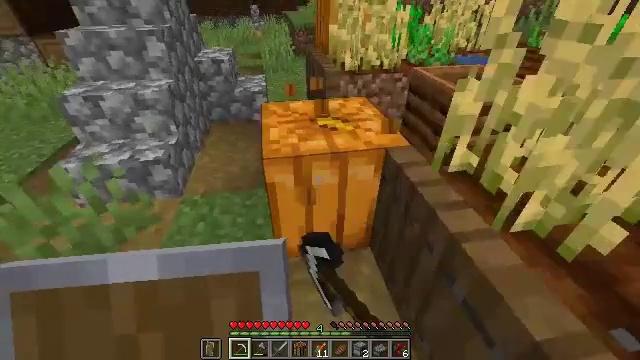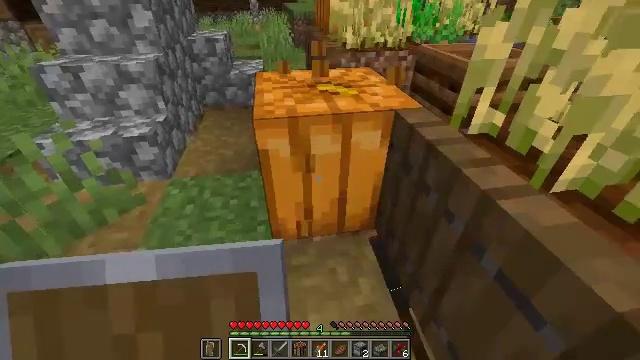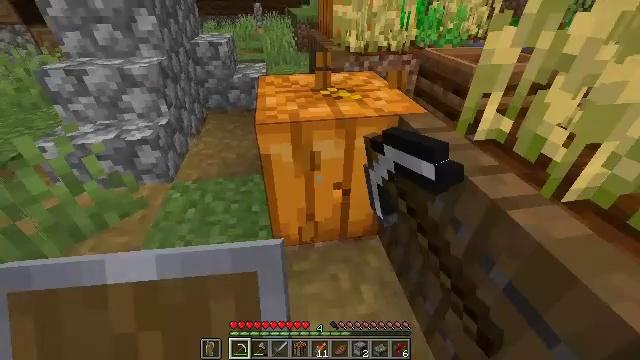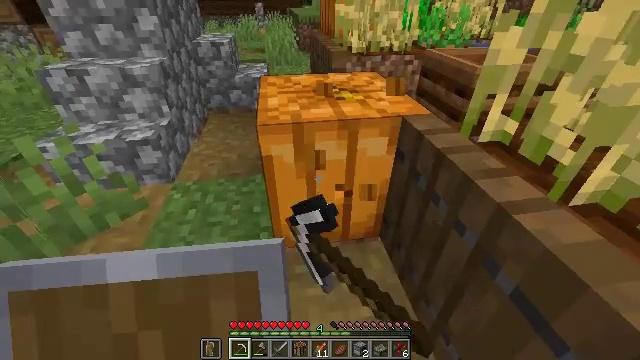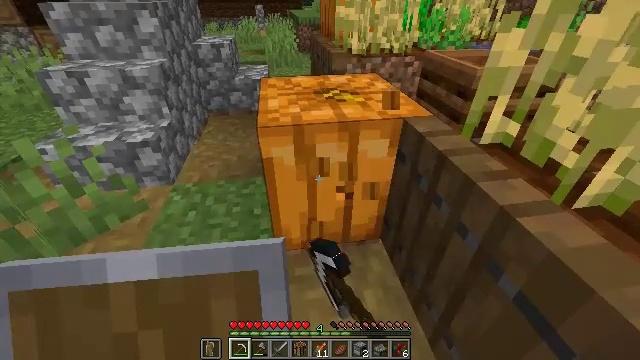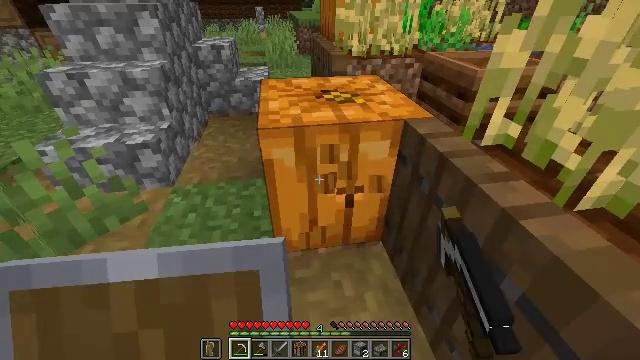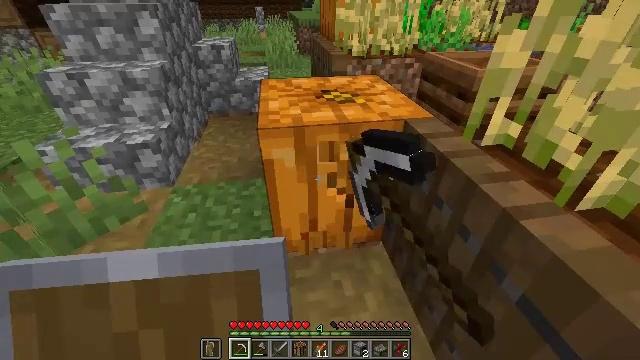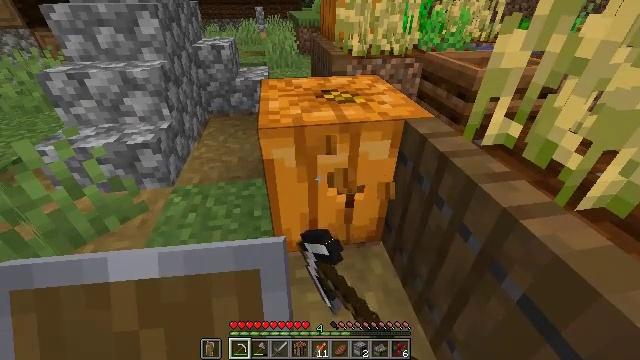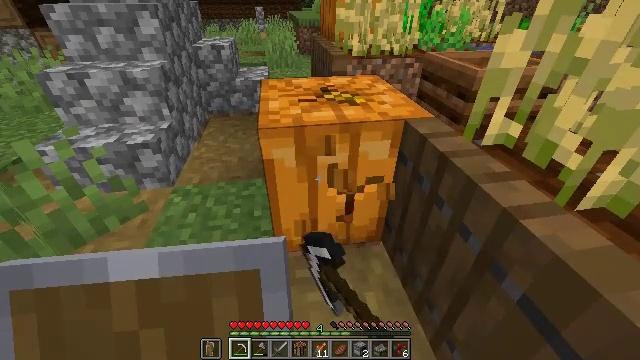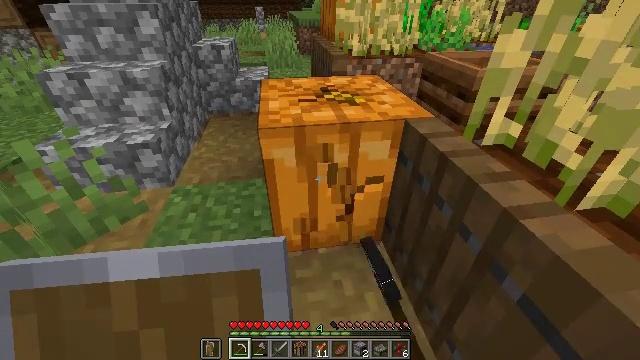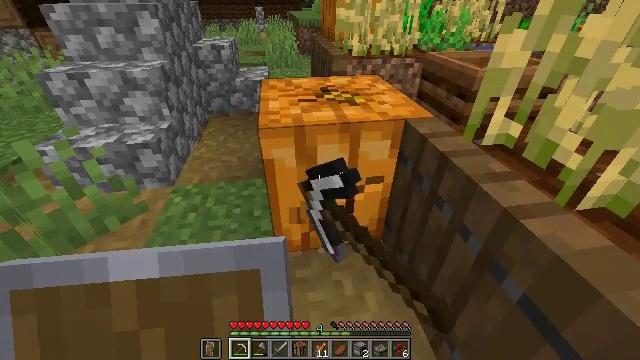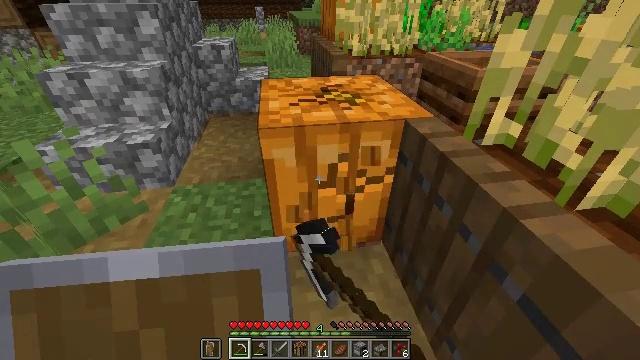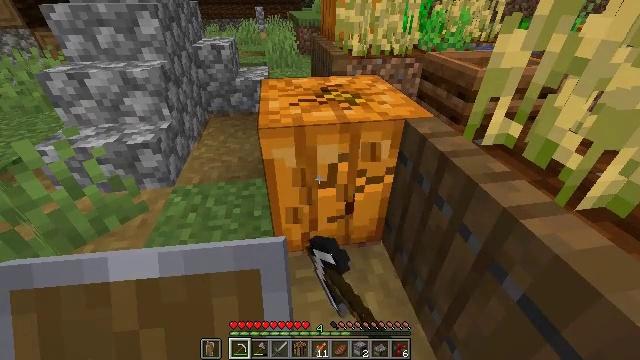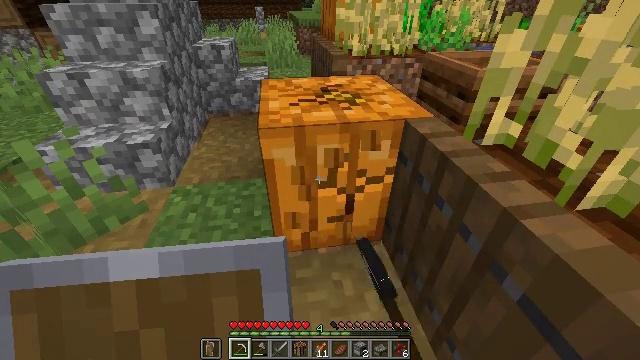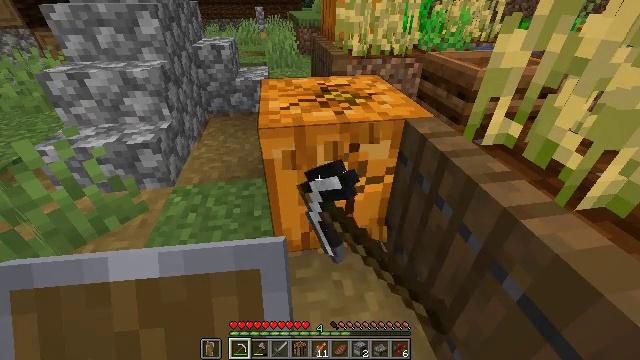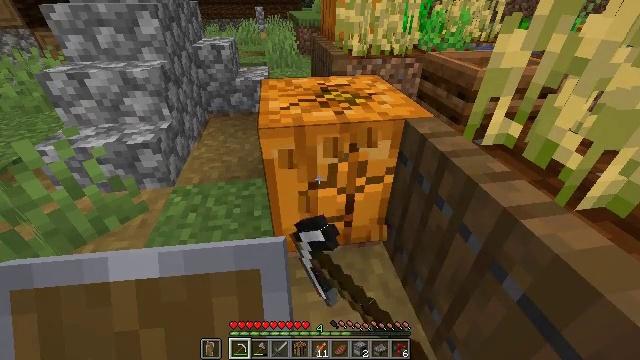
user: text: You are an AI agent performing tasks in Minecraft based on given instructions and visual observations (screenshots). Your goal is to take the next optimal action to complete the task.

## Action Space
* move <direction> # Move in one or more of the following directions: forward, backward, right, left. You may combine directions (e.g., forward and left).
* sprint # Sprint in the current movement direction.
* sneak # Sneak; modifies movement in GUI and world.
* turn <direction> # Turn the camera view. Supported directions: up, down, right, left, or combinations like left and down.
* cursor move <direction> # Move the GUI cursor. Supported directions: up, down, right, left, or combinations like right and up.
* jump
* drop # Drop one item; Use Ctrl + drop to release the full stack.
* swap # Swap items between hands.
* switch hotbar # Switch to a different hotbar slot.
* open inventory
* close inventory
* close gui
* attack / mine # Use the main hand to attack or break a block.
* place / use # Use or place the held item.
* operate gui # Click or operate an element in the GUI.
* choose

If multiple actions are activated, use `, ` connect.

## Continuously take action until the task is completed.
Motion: motion action
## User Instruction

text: Gather a pumpkin block.
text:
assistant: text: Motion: attack / mine
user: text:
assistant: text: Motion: attack / mine
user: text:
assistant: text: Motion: attack / mine
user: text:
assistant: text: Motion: attack / mine
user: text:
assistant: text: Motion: attack / mine
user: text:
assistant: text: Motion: attack / mine
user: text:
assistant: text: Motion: attack / mine
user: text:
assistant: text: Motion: attack / mine
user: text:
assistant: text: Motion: attack / mine
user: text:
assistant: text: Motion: attack / mine
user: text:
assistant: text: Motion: attack / mine
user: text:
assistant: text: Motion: attack / mine
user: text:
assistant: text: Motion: attack / mine
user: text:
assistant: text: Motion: attack / mine
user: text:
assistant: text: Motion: attack / mine
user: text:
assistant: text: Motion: attack / mine
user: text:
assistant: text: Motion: attack / mine
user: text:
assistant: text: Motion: attack / mine
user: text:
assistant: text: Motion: attack / mine
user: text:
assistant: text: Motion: attack / mine
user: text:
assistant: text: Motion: attack / mine
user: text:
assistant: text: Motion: attack / mine
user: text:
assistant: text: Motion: attack / mine
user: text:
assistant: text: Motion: attack / mine
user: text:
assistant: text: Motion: attack / mine
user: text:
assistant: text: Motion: attack / mine
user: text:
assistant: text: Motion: attack / mine
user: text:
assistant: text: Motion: attack / mine
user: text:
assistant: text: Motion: attack / mine
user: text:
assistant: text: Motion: attack / mine